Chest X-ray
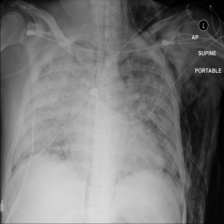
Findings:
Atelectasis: negative
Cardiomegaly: negative
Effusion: negative
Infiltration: negative
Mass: negative
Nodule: negative
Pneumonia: negative
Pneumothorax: positive
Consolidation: negative
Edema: negative
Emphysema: negative
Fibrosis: negative
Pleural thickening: negative
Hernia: negative